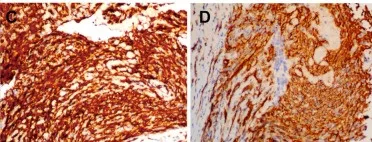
Histological endomyocardial biopsy specimen of the right atrium and lung rapid deterioration of Case1. (C-F) The representative histologic aspect of the mass. CD34.
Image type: pathology (immunostaining)